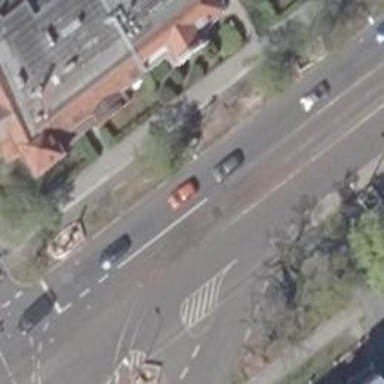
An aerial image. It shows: Railway signal.